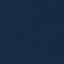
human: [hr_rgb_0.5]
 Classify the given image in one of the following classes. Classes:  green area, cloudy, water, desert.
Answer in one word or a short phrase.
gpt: water